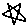
Label: star